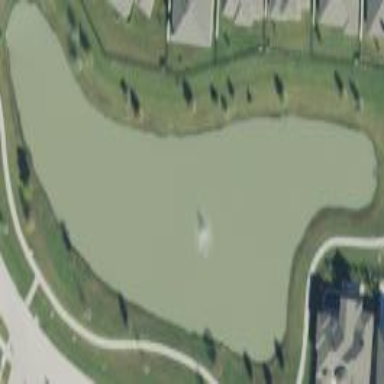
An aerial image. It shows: Retention basin filled with water.